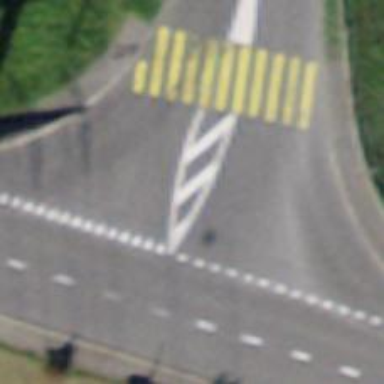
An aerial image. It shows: Road with "give way" sign.